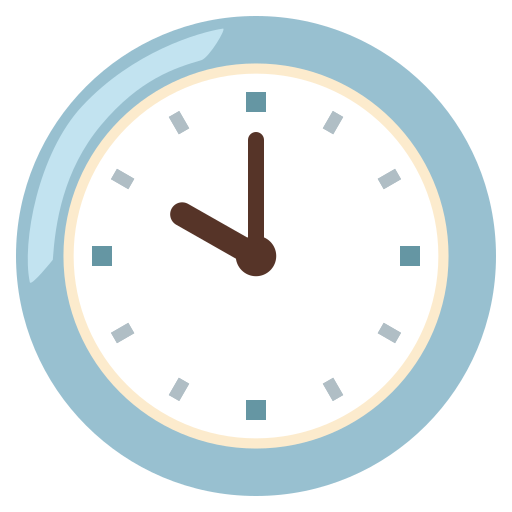
Emoji: 🕙